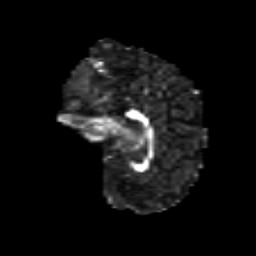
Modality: FA
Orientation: sagittal
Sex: male
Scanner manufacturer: siemens
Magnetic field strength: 3 T
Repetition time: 5 s
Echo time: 0.071 s